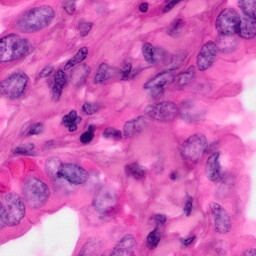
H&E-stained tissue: Pancreatic